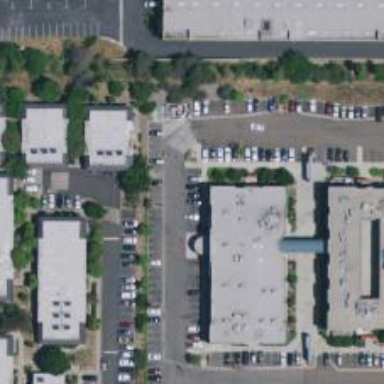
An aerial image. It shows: Road serving as parking aisle.